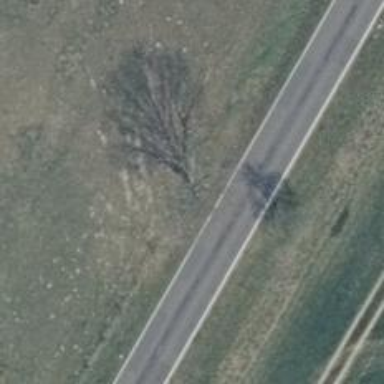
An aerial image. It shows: Single tag "natural: tree."